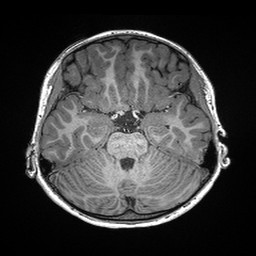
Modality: T1w
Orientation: coronal
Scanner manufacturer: siemens
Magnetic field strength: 3 T
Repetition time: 2.3 s
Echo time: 0.00298 s